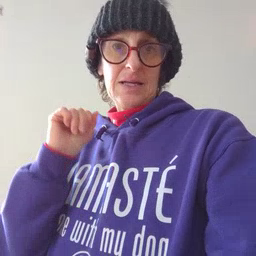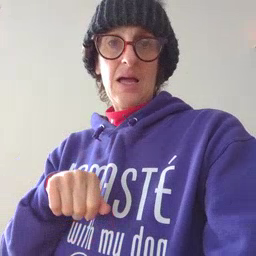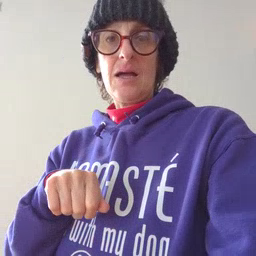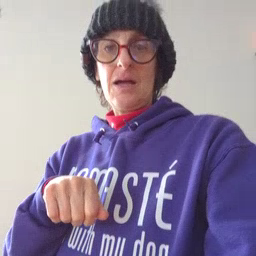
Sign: can